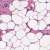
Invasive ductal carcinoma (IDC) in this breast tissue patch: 1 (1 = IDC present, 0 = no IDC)